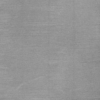
Label: dusty